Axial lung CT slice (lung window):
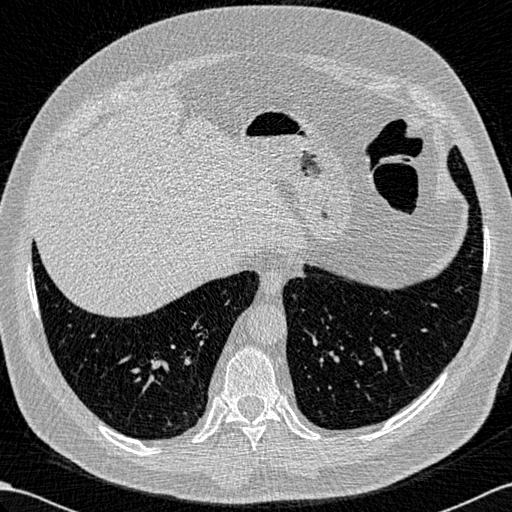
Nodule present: no